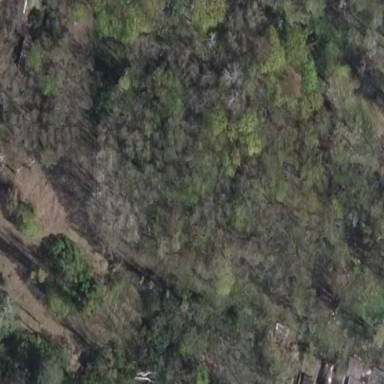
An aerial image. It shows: Forest area.